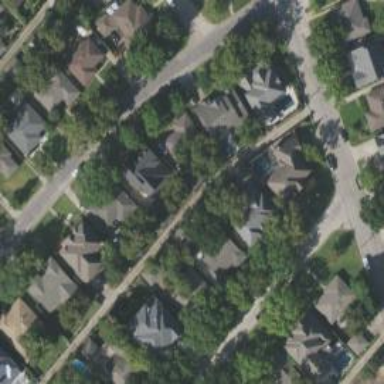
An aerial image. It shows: Alley classified as service road.